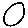
Label: circle